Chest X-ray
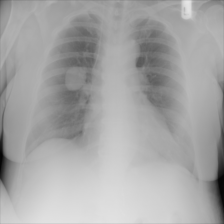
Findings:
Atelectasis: negative
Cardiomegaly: negative
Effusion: negative
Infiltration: negative
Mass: negative
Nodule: negative
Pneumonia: negative
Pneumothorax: negative
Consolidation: negative
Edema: negative
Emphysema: negative
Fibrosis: negative
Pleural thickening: negative
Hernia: negative